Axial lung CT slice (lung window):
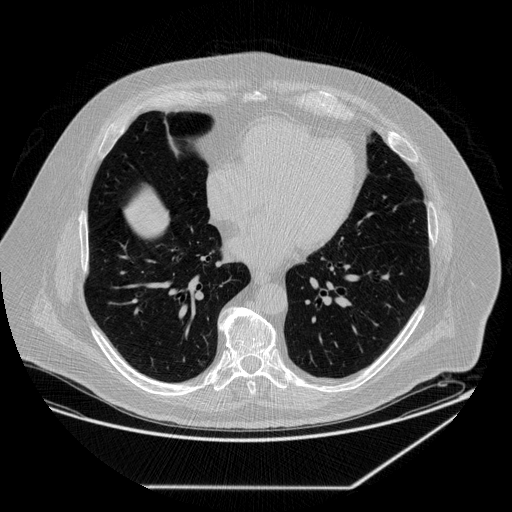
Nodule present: no